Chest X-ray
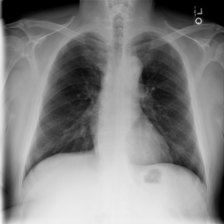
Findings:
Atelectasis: negative
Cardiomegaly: negative
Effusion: negative
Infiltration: negative
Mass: negative
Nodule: negative
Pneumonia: negative
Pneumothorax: negative
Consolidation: negative
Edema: negative
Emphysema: positive
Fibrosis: negative
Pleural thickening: negative
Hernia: negative